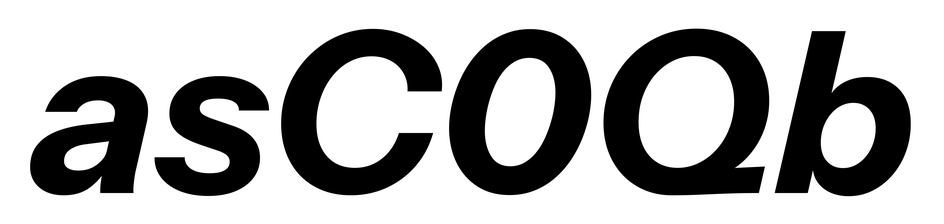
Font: InstrumentSans-Italic_Bold_Italic